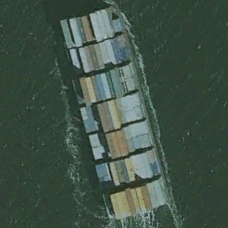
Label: Container_ship